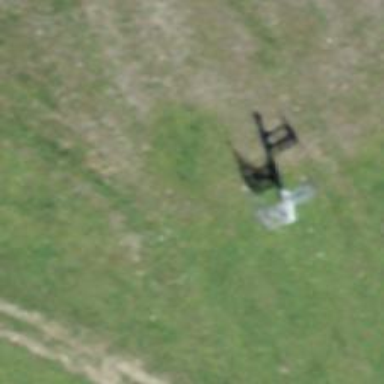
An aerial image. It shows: Pylon used for aerialway.